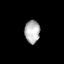
Tissue: lung
Cell type: T cells
Senescence score: 0.1454
Nuclear area (px): 343
Mean DAPI intensity: 178.752